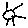
Label: sun